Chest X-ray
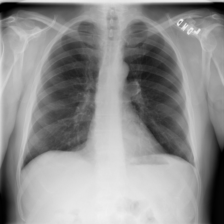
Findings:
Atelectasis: negative
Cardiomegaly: negative
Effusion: negative
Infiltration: negative
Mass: negative
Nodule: negative
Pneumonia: negative
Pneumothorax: negative
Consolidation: negative
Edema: negative
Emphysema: negative
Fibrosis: negative
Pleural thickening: negative
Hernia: negative